Interaction volume radius: 10 \u00c5
Interaction volume height: 20 \u00c5
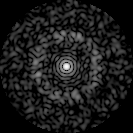
Disorder parameter: 0.8353